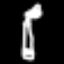
Label: pencil